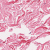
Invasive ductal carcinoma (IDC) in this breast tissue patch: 0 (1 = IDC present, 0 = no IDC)